Question: HiSince one year i was not using Eclipse for Android before that it was working fine now i am not able to create Android Application Project while i was trying to create it's not able to identify the Required sdk.and based on some other questions in stackoverflow i update android sdk manager using commandline. So can any please help me to resolve this error or i has to uninstall and re-install it againThanks
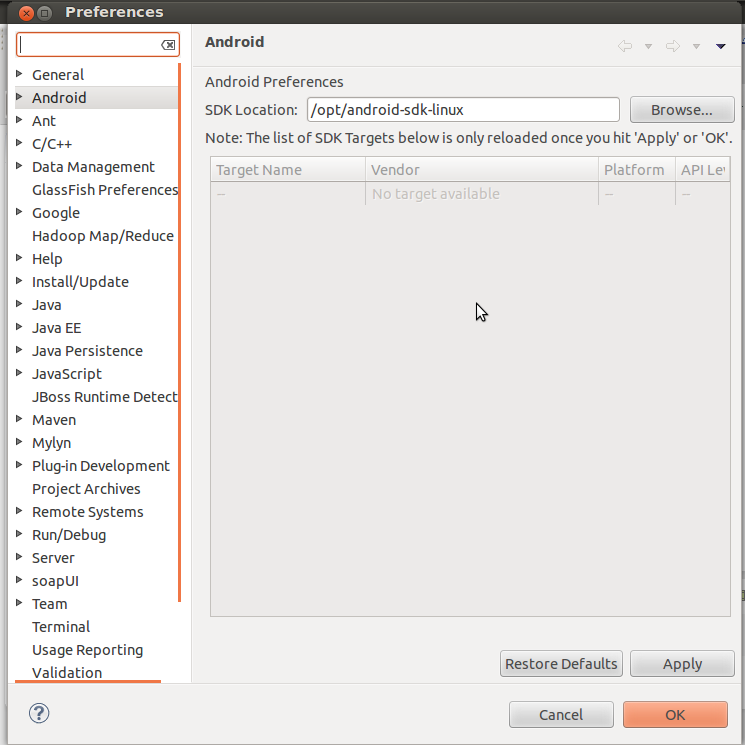
Answer: HiI tried different ways like check updates in eclipse and updating those which is not worked for me then i manually updated the plugin by following <URL>,which solved my problem. I hope this will help others